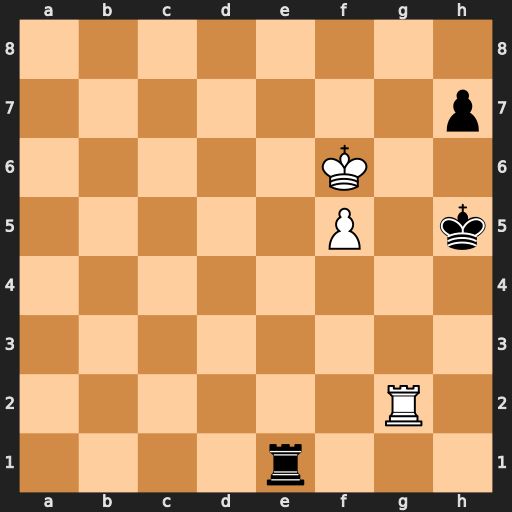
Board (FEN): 8/7p/5K2/5P1k/8/8/6R1/4r3
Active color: w
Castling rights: -
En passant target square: -
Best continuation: Rh2+ Kg4 Rxh7 Rf1 Rg7+